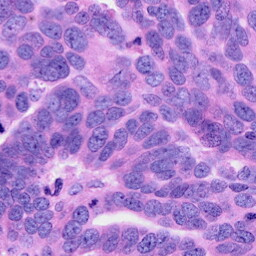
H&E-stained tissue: Ovarian